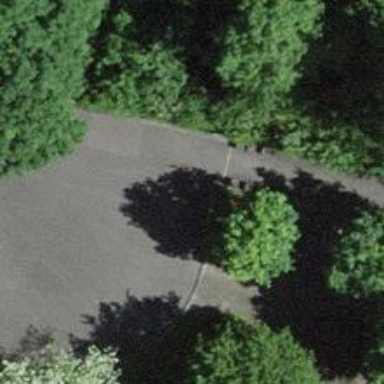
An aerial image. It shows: Paved footway.